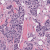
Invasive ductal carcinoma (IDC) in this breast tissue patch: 1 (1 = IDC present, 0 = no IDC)